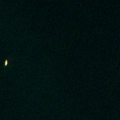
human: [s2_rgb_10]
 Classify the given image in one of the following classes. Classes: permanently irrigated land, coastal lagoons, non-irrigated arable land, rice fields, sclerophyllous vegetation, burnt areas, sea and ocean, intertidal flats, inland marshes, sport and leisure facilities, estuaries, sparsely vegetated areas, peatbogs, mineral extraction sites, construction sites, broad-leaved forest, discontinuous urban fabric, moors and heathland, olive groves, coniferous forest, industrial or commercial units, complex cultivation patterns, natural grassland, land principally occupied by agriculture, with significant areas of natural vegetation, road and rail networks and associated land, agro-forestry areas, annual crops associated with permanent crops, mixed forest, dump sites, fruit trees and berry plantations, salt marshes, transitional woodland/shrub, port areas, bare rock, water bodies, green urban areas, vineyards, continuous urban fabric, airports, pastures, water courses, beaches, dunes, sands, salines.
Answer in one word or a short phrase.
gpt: sea and ocean